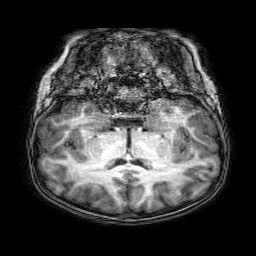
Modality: T1w
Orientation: sagittal
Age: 6
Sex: male
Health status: healthy